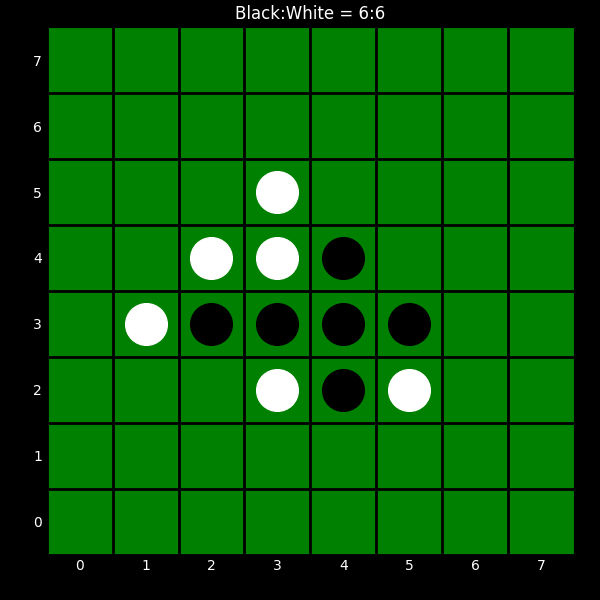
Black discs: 6
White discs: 6